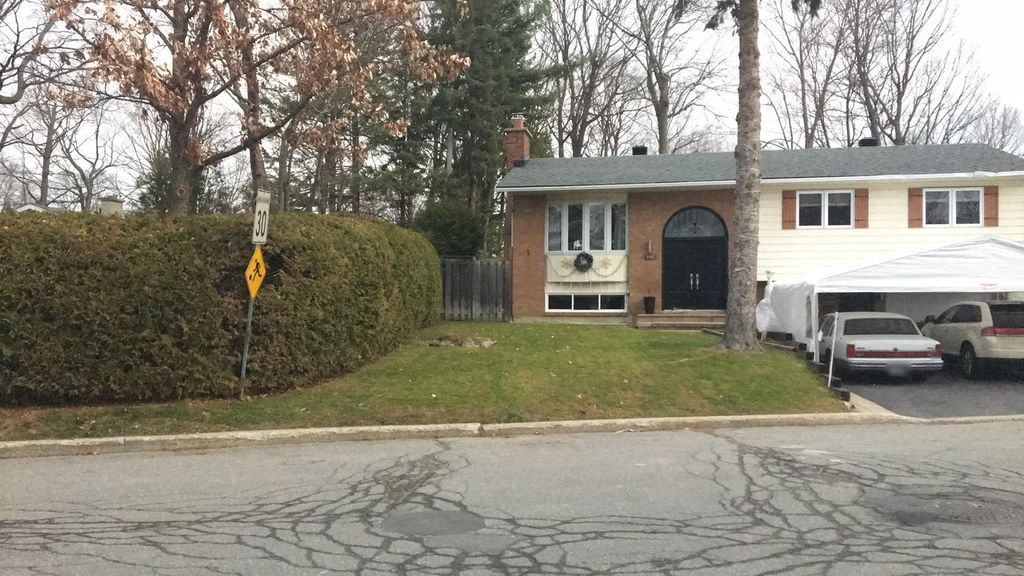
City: montreal